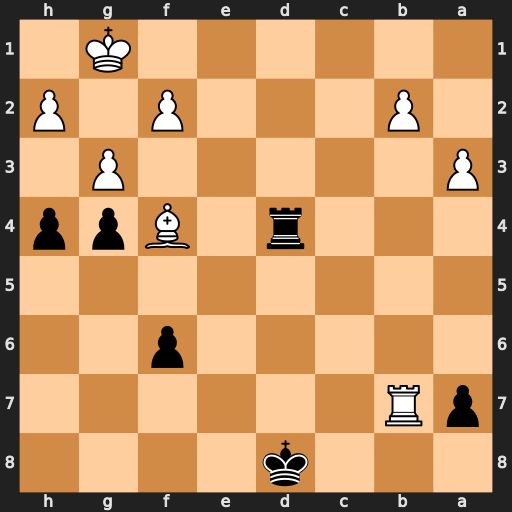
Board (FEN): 3k4/pR6/5p2/8/3r1Bpp/P5P1/1P3P1P/6K1
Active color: b
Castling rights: -
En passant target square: -
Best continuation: Rd1+ Kg2 h3#